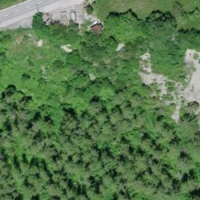
EUNIS habitat code: 43
Species observed at this site:
Erannis defoliaria